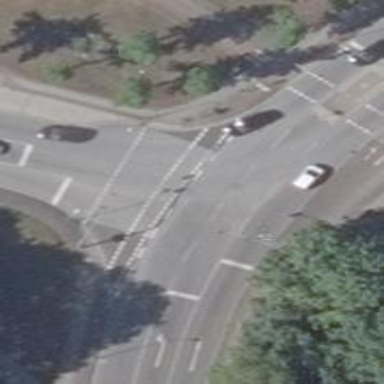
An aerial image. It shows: Road with traffic signals.